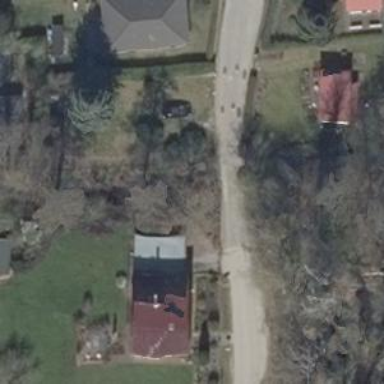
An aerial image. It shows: Residential road.